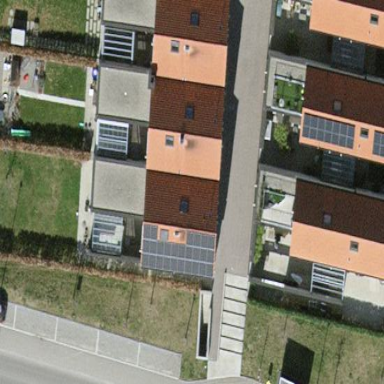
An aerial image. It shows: Terrace building with gabled tile roof.